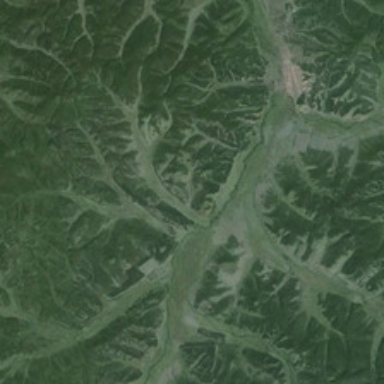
It is a large piece of green mountain .